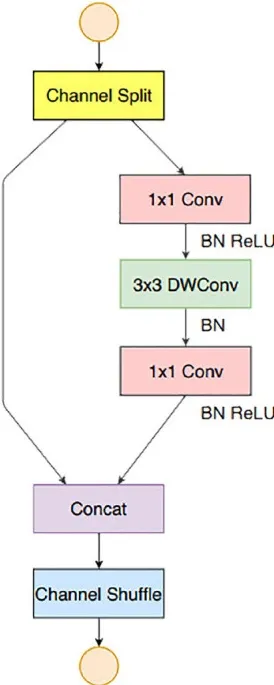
Building Blocks of ShuffleNet v2 and this study. The basic ShuffleNet v2 unit.
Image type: chart (chart)